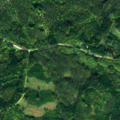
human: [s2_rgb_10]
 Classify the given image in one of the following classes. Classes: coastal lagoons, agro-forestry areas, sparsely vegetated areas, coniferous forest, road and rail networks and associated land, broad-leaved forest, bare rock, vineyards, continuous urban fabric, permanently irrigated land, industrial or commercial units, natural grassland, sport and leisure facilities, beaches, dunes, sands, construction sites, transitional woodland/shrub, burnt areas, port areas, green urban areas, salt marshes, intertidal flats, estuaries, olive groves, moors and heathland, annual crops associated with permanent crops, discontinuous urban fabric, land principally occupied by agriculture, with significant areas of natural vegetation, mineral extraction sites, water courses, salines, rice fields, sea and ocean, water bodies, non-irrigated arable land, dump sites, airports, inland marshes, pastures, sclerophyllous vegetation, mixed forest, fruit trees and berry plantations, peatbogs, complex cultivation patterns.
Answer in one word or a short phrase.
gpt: coniferous forest, mixed forest